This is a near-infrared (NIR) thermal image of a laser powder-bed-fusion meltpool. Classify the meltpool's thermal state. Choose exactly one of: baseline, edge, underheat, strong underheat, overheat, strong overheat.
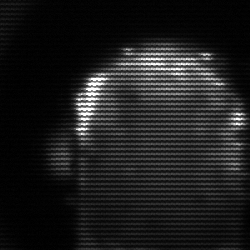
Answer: baseline